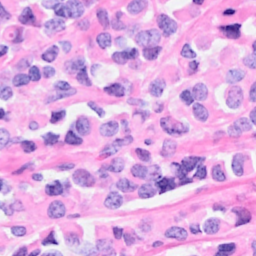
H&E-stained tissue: Breast